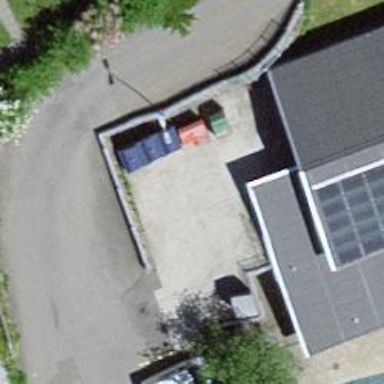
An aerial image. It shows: Recycling facility.